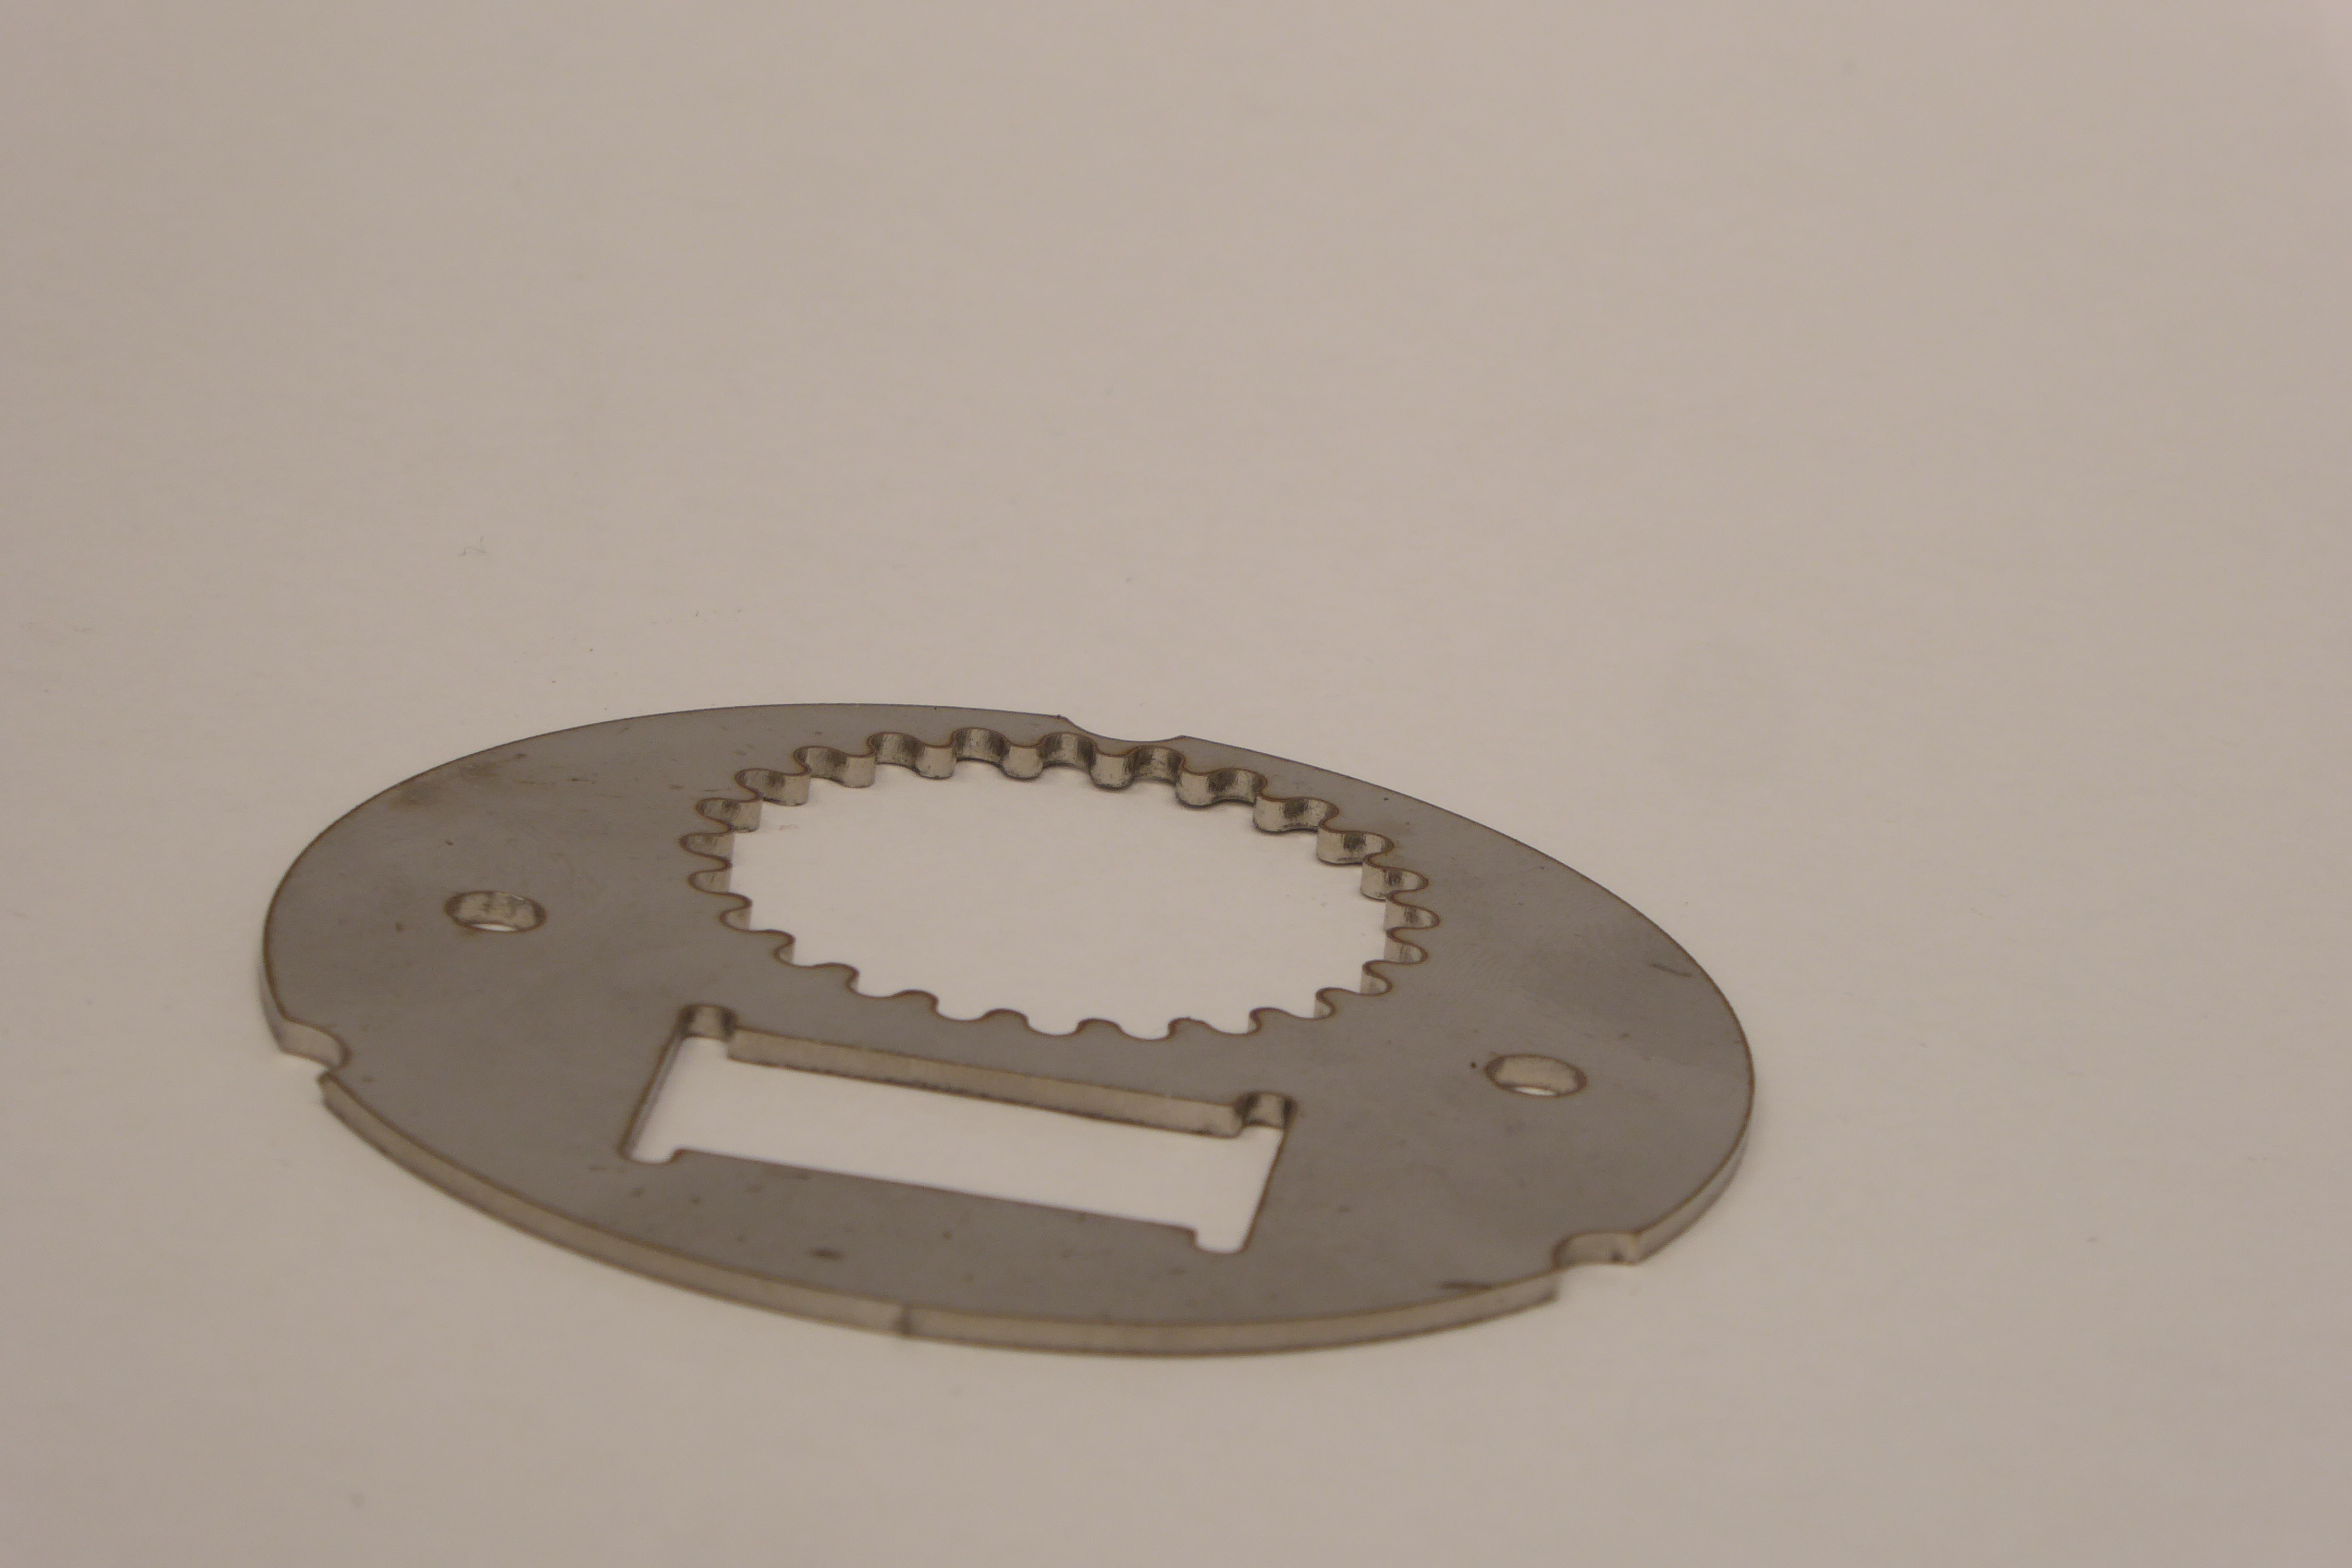
Label: Bottle Opener - Inlay